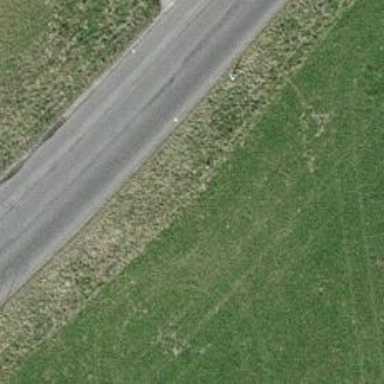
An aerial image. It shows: Tertiary road.